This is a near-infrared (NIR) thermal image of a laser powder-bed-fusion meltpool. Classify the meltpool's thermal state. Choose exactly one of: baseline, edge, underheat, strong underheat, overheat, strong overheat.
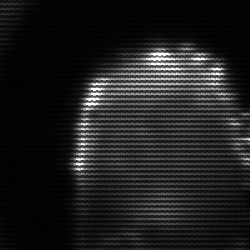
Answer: baseline